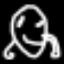
Label: frog